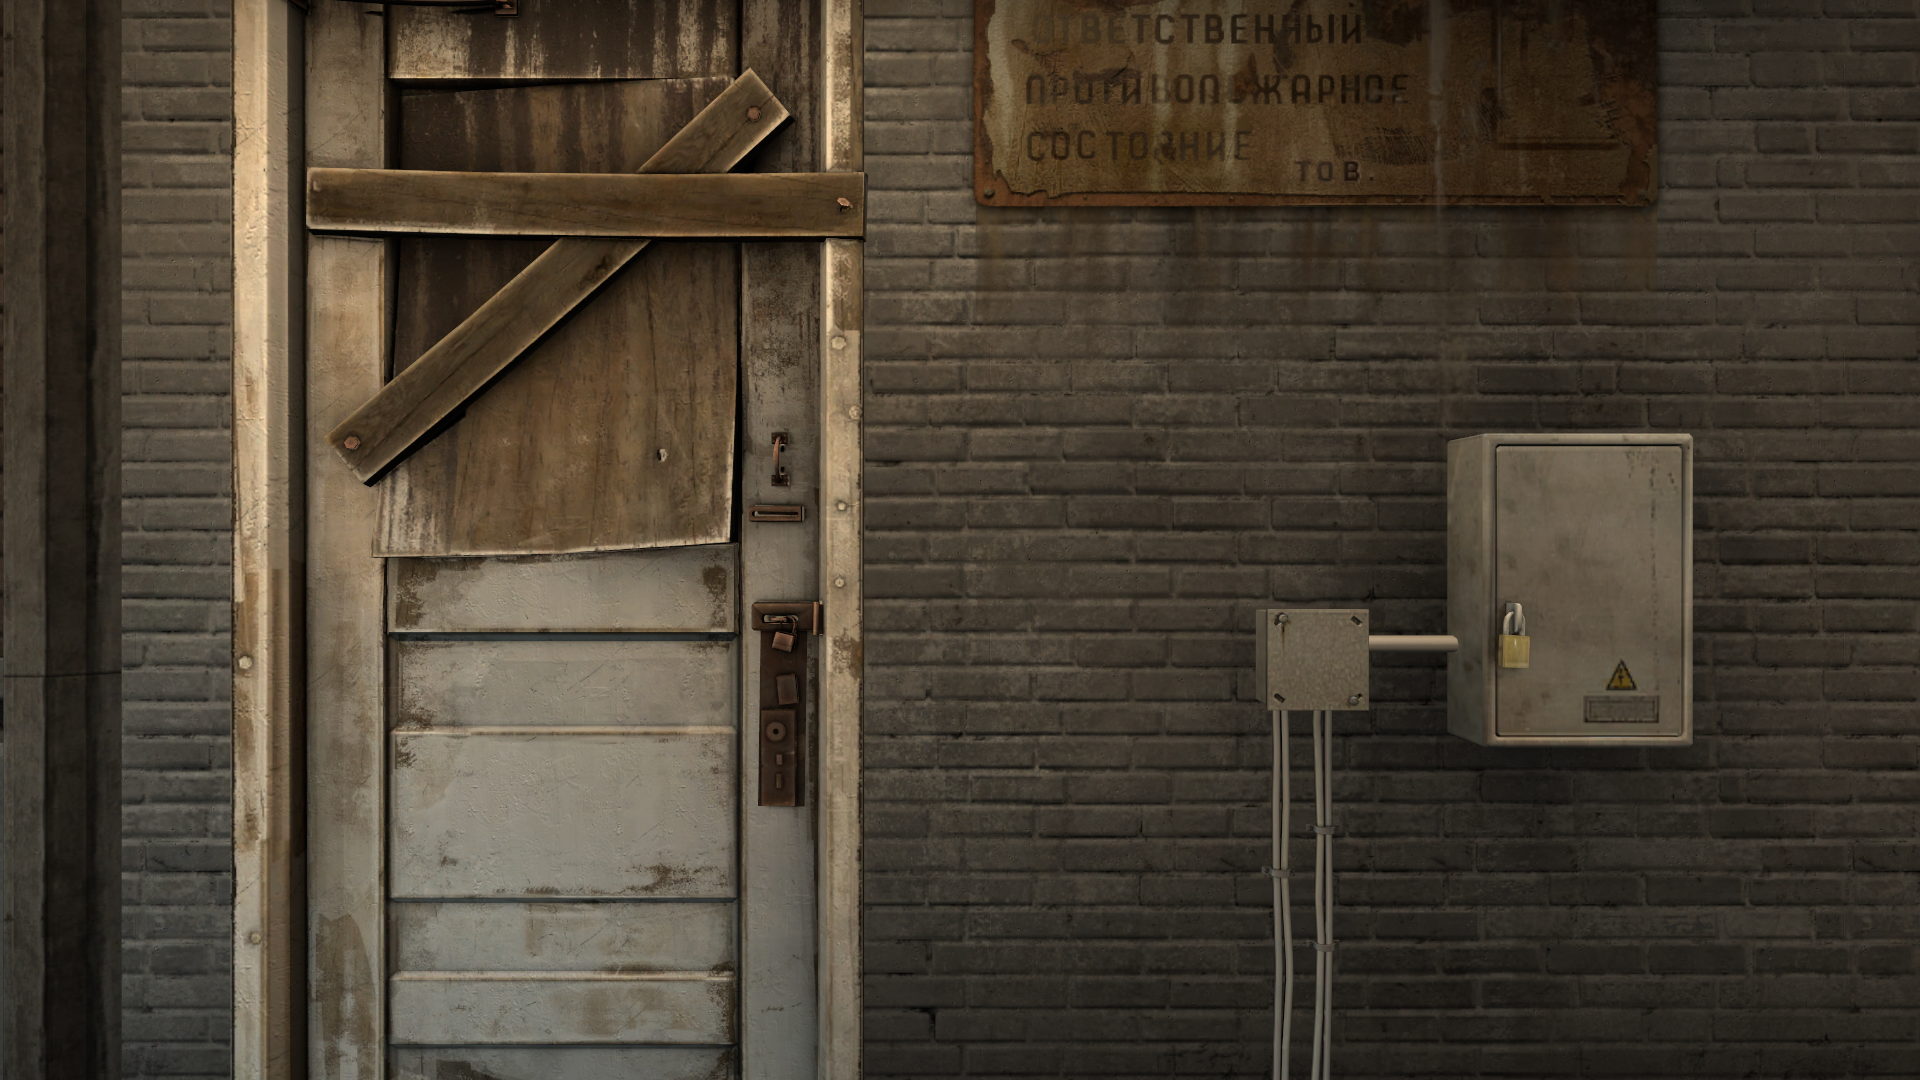
Map: de_train